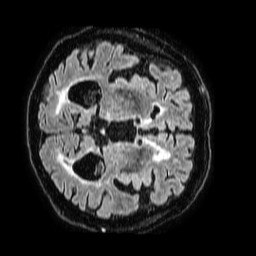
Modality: FLAIR
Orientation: axial
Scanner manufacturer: philips
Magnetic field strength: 1.5 T
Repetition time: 4.8 s
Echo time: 0.3 s